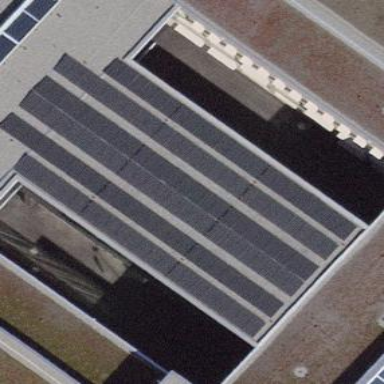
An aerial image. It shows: Solar power generator.